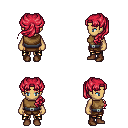
a pixel art fantasy rpg character, female body template, human, tanned skin, leather chest armor, gold greaves, ruby red princess hairstyle, brown shoes, four views (front, back, left, right), 2x2 character sprite sheet, small pixel art, hard edges, no anti-aliasing